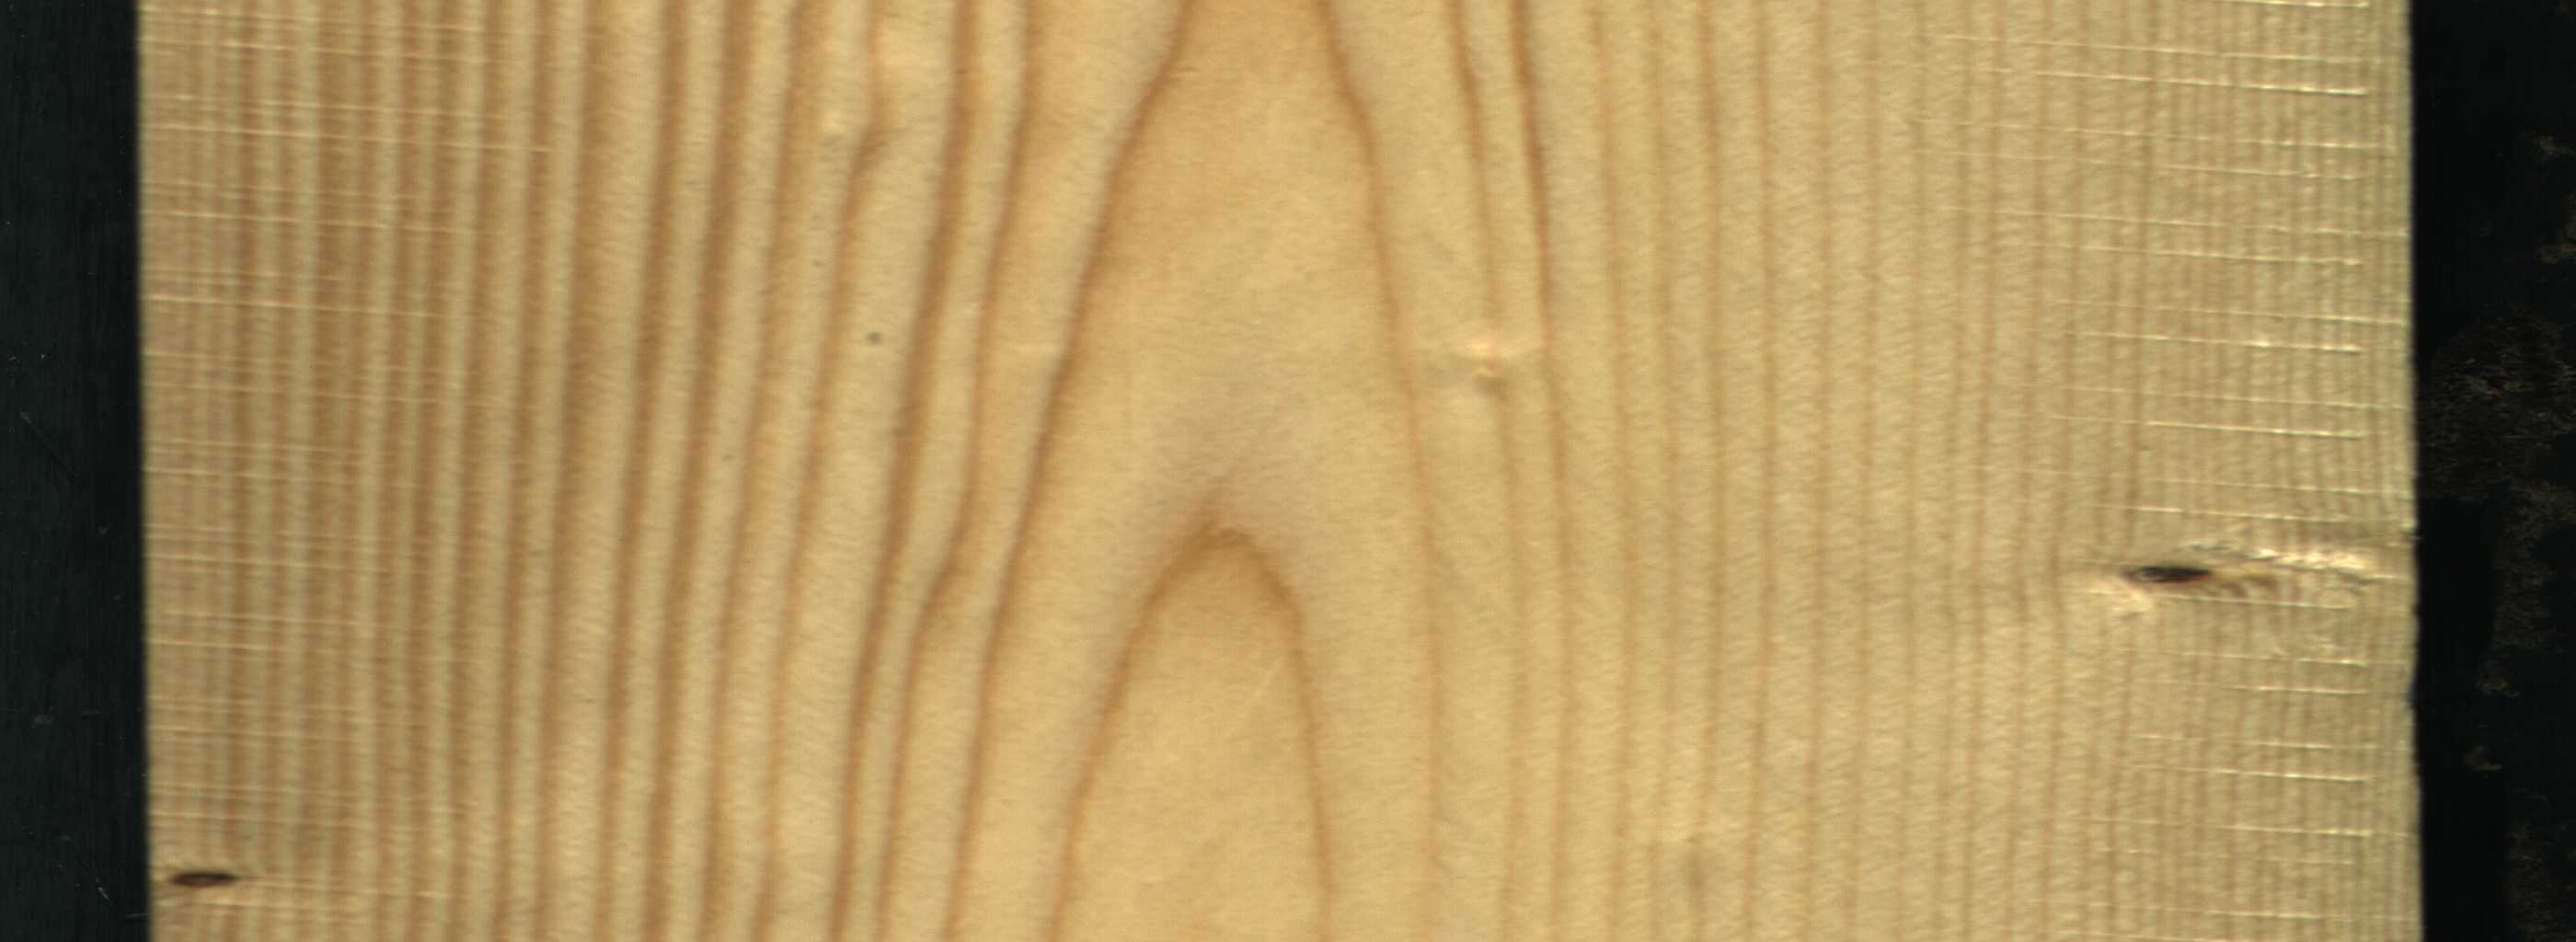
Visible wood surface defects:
Dead_Knot
Dead_Knot